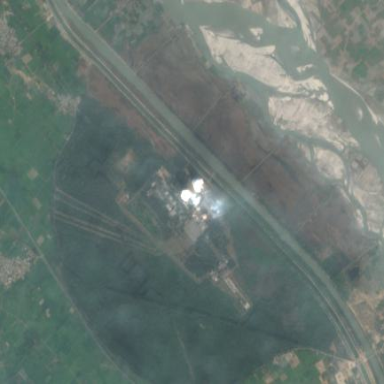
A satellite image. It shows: Nuclear power plant surrounded by wall.